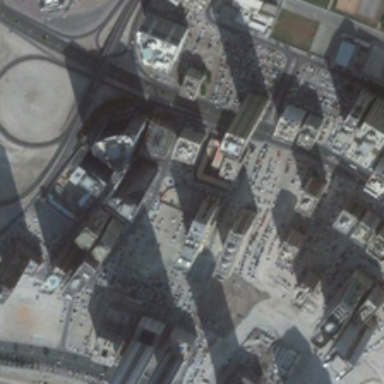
Many buildings with parking lots are in a commercial area .